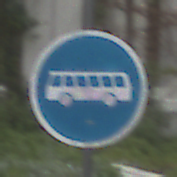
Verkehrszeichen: Busssonderstreifen
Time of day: Midday
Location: Outdoor (Urban)
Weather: Overcast
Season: NotSpecified
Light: Natural